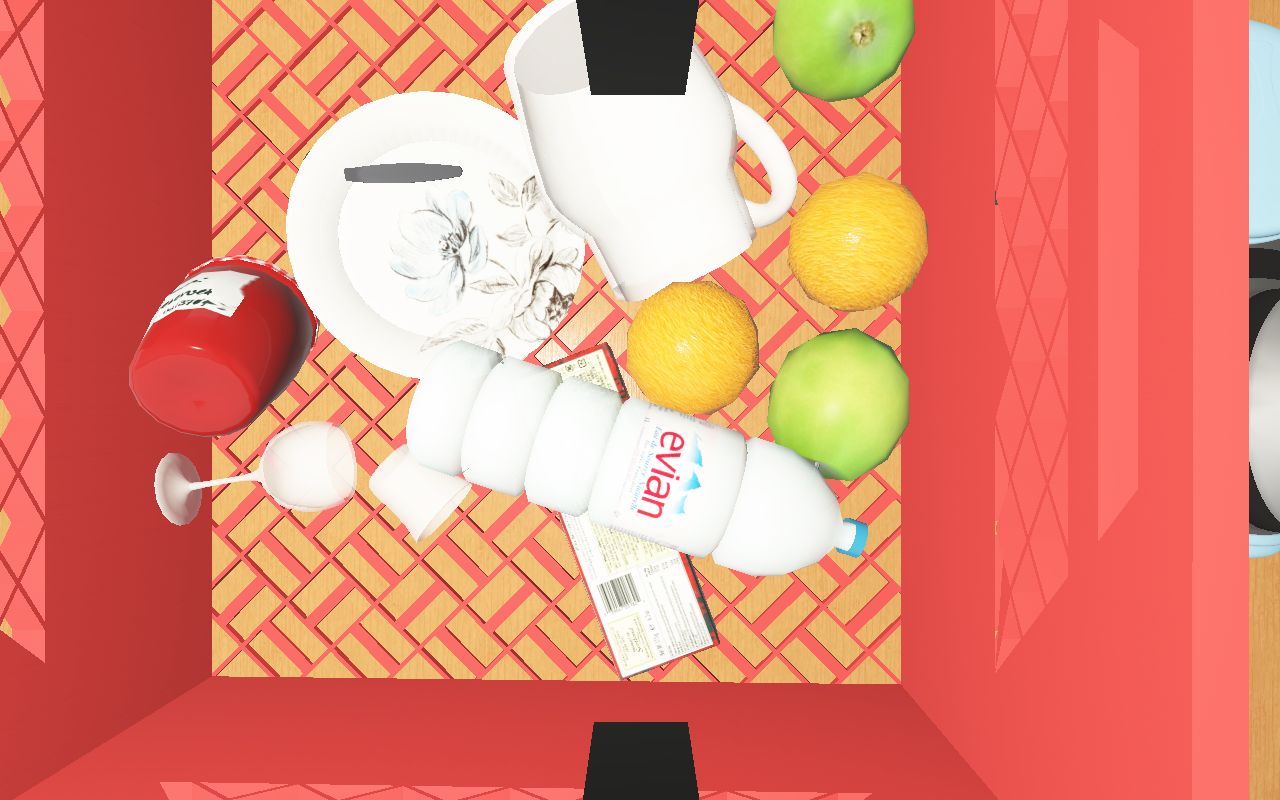
Objects in the scene:
carafe
water bottle
apple
orange
plate
glass
wineglass
jam jar
cereal box